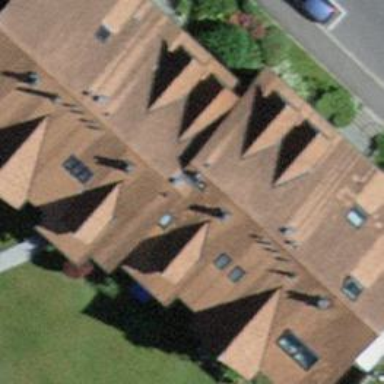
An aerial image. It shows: Residential building.